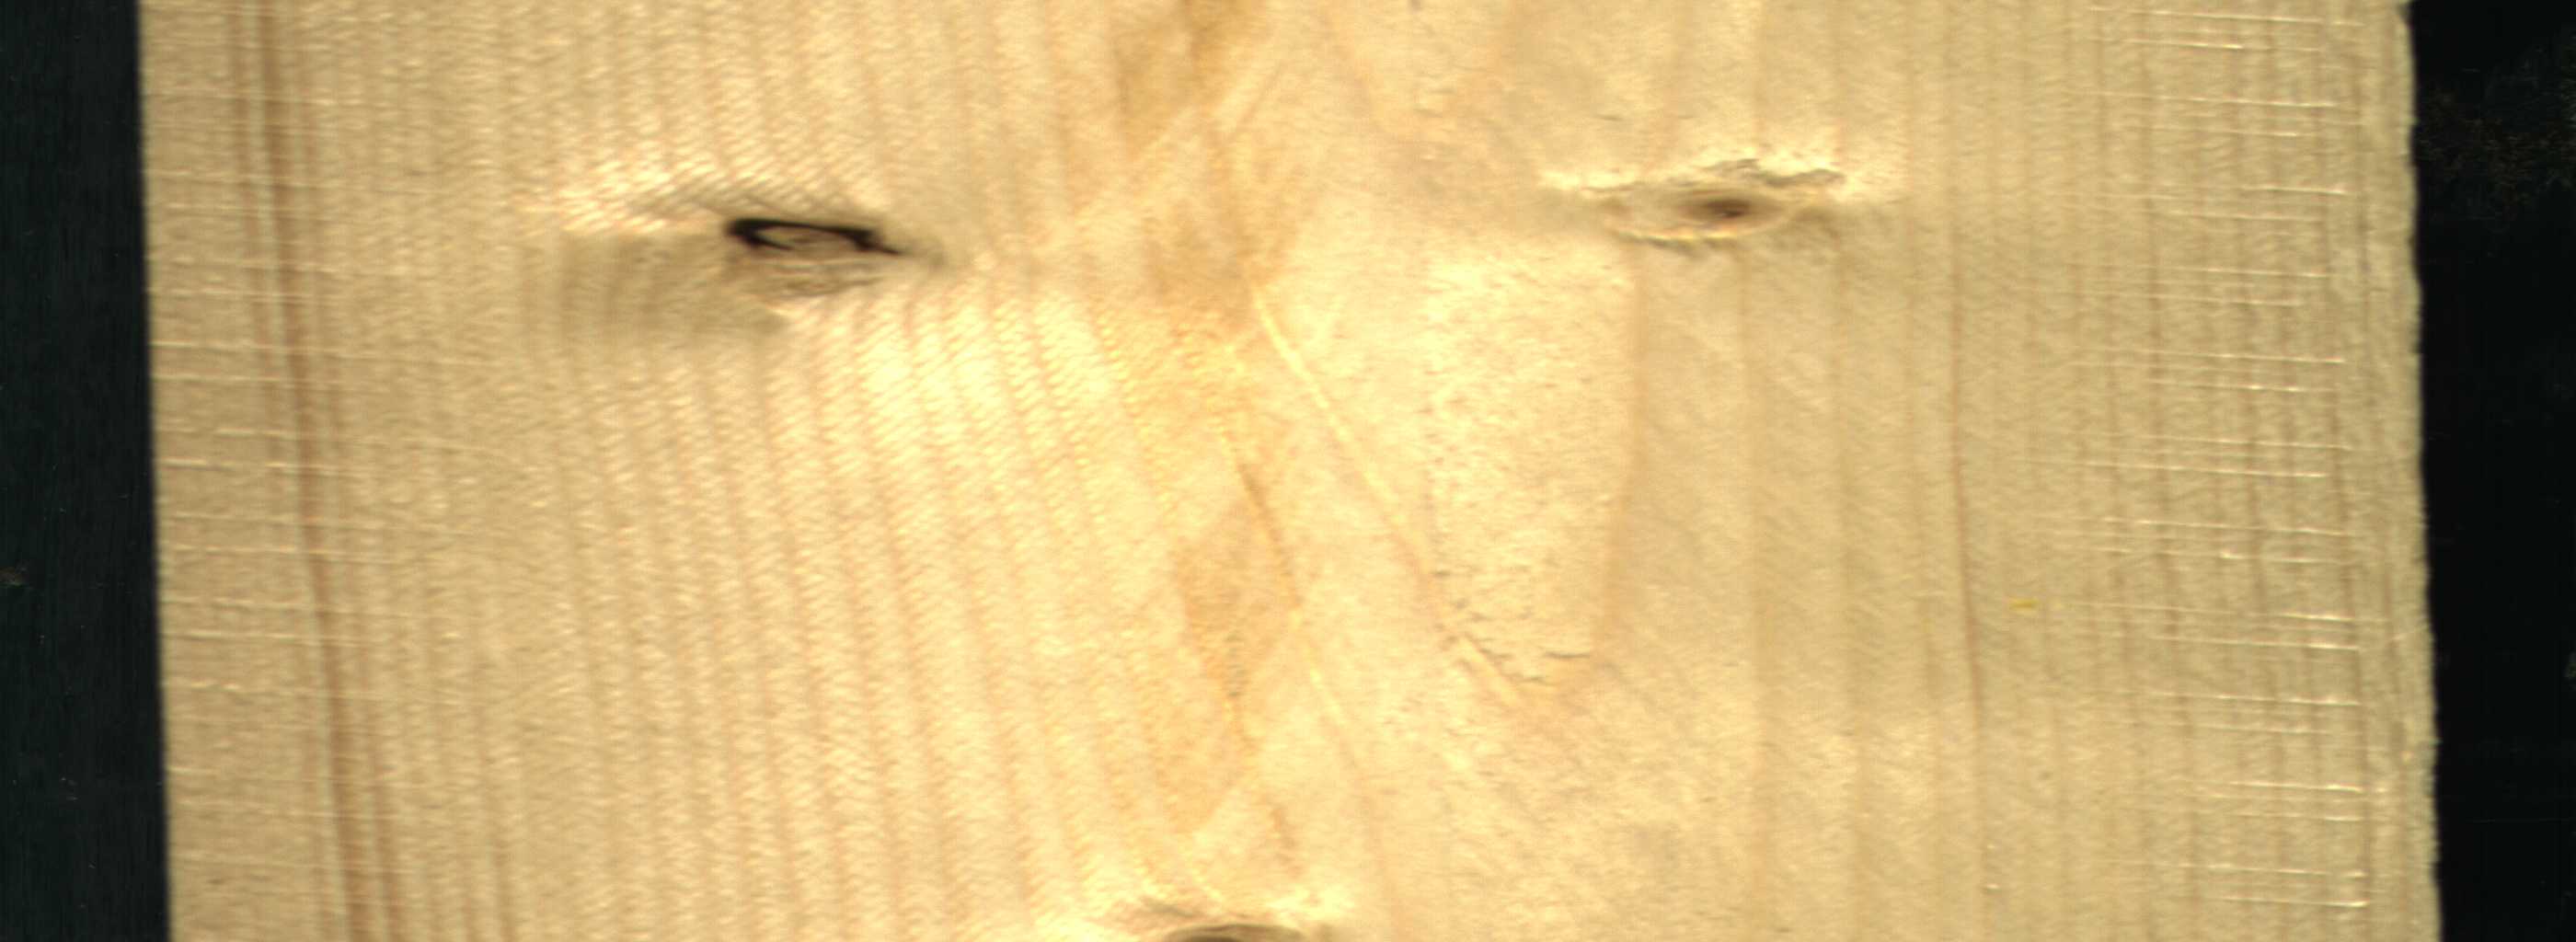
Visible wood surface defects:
Dead_Knot
Live_Knot
Live_Knot